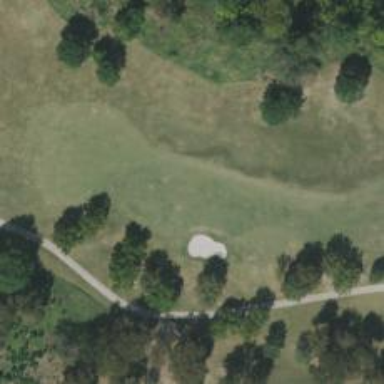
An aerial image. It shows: View of golf hole.